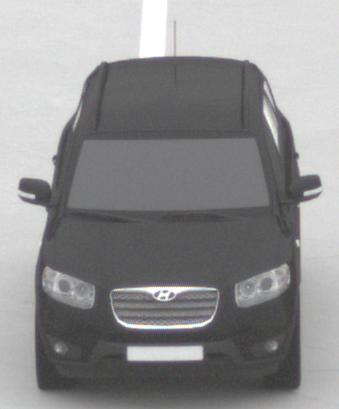
Make: Hyundai
Model: Santa Fe 2.4
Detailed model: Santa Fe (CM)
Model produced from: 2010/01
Model produced until: 2012/09
Doors: 5
Color: black
Road condition: dry road
Daytime: midday
Contrast: low contrast